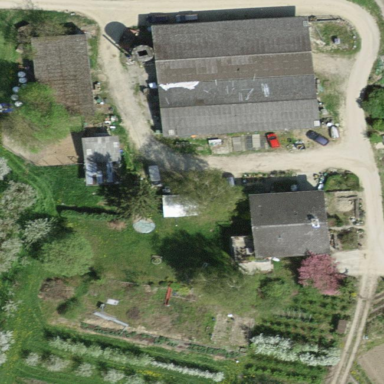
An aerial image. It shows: Farmyard area.